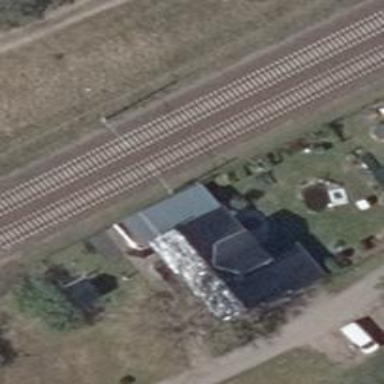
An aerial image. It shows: Railway milestone with catenary mast.